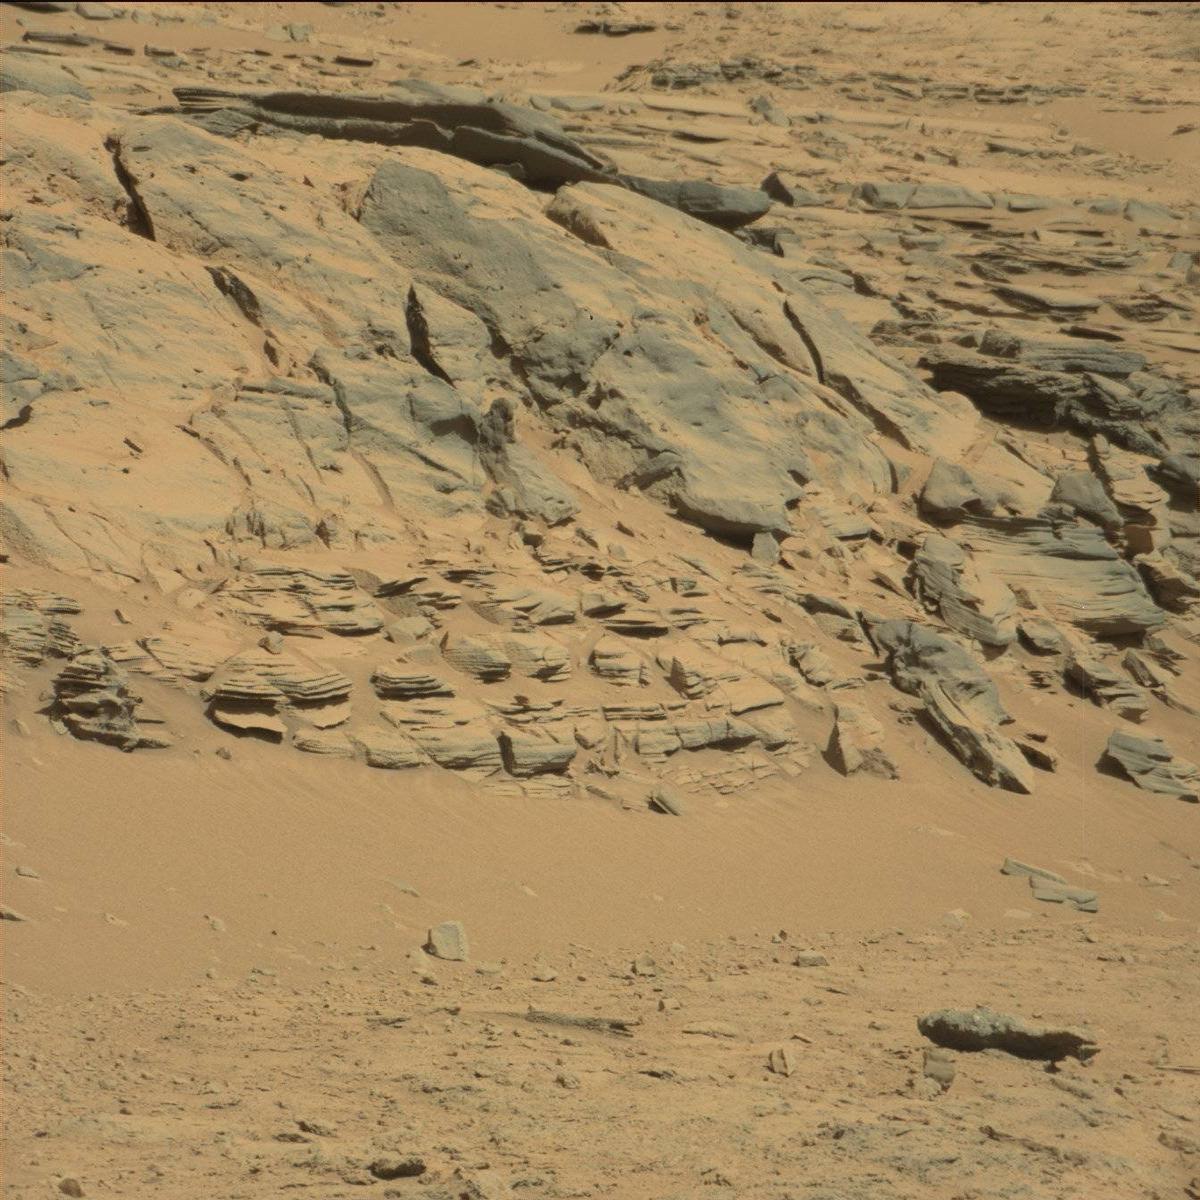
Terrain classes present: Bedrock, Sand / Soil